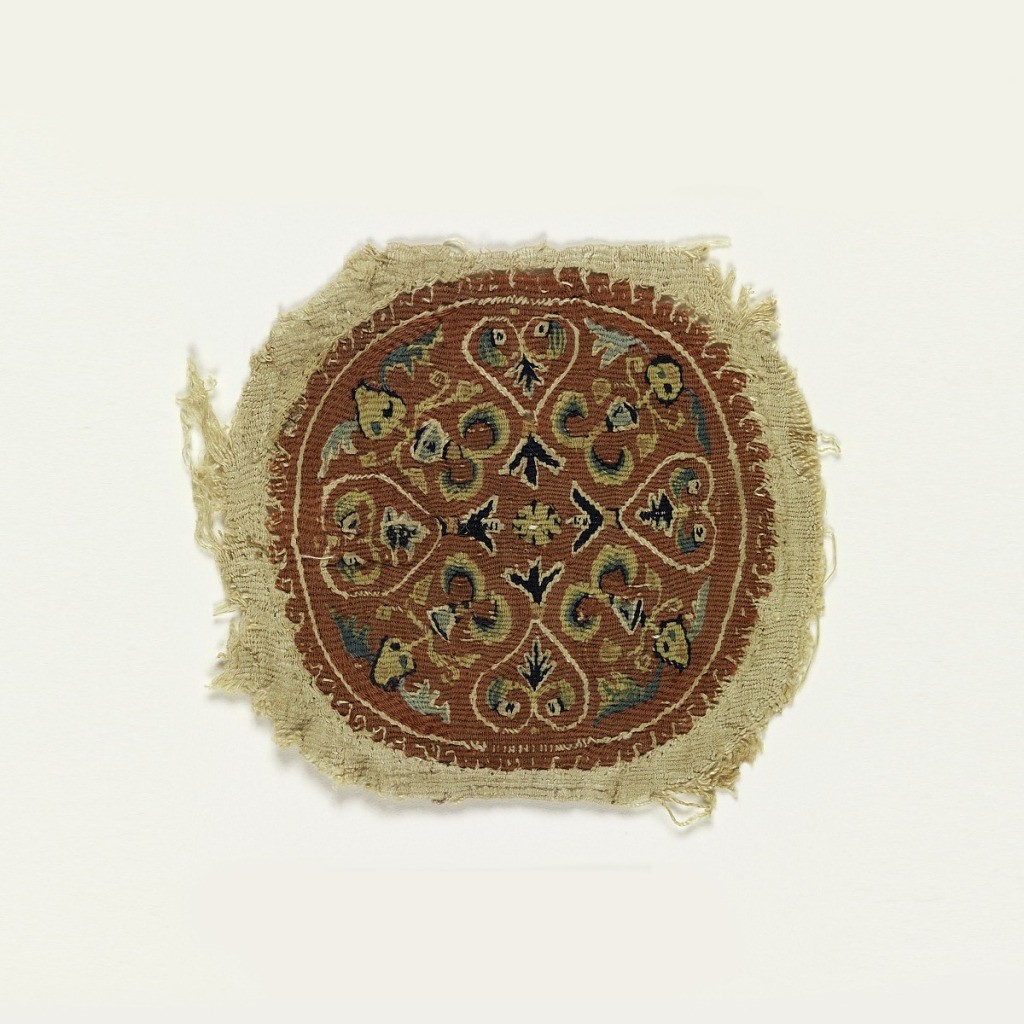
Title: Roundel
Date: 4th–5th century
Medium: warp; S-spun linen. Wefts; S-spun linen, S-spun wools. Technique: slit tapestry with supplementary weft wrapping.
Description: Polychrome vases, plant and flower forms facing in four different directions.